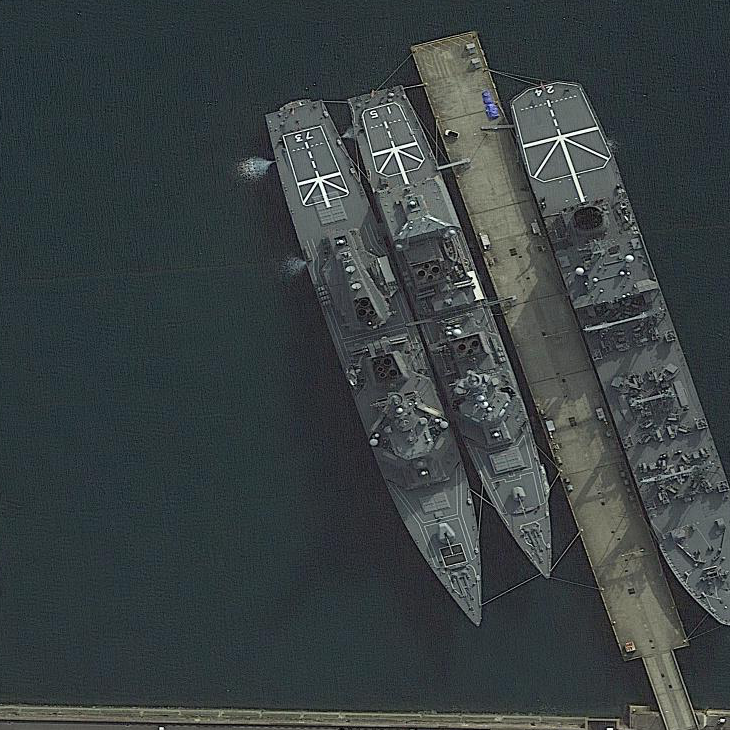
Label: destroyer